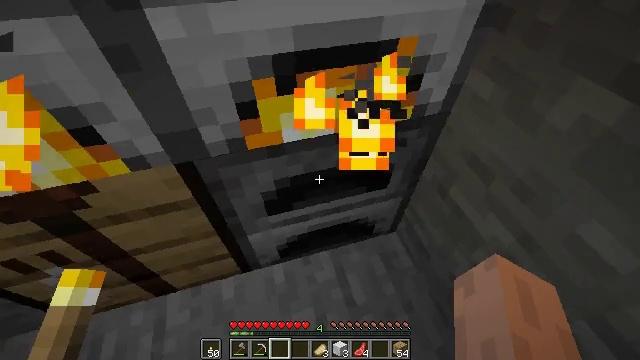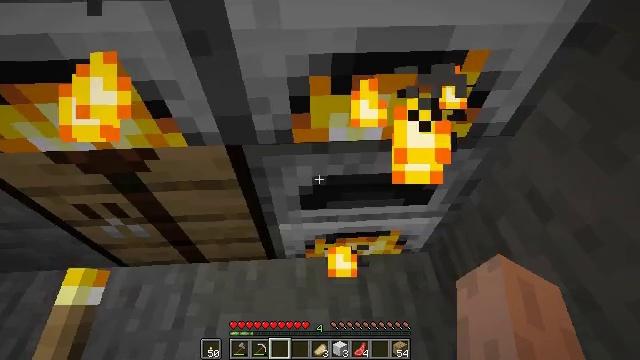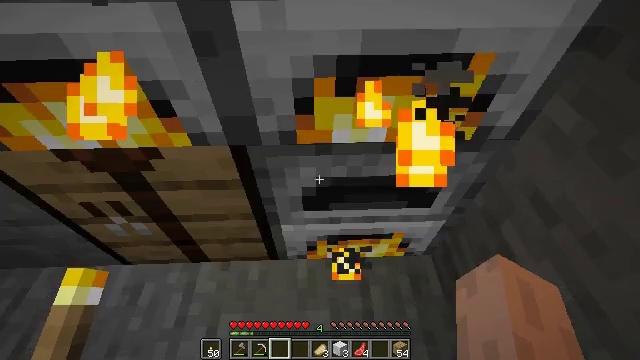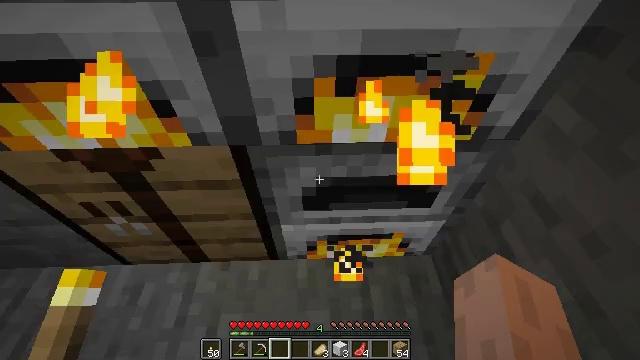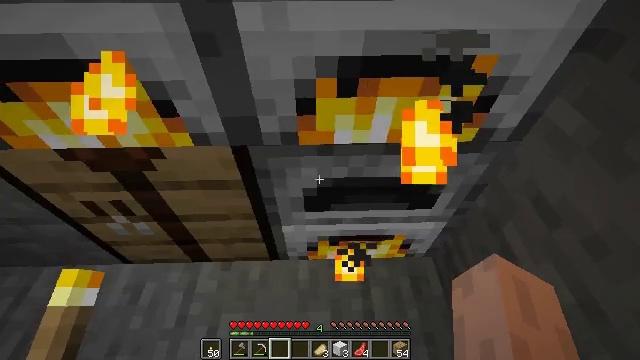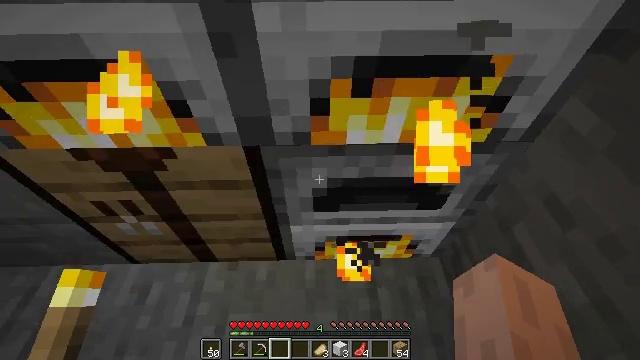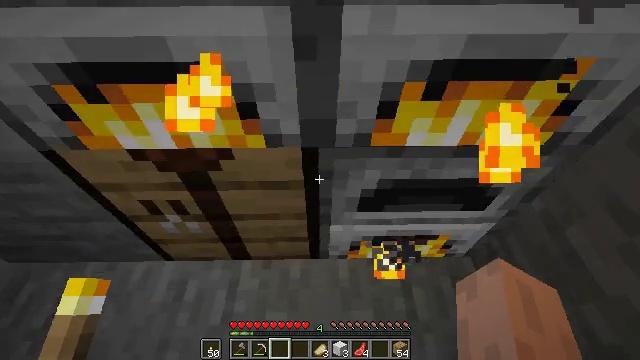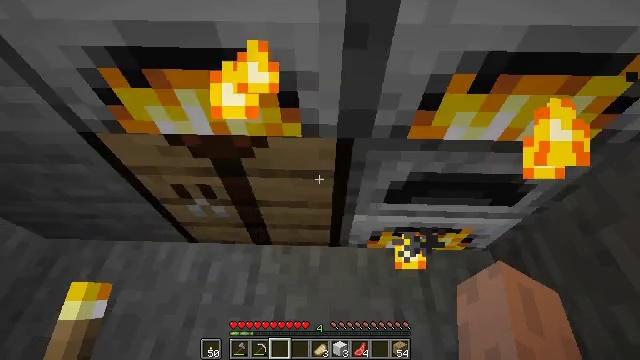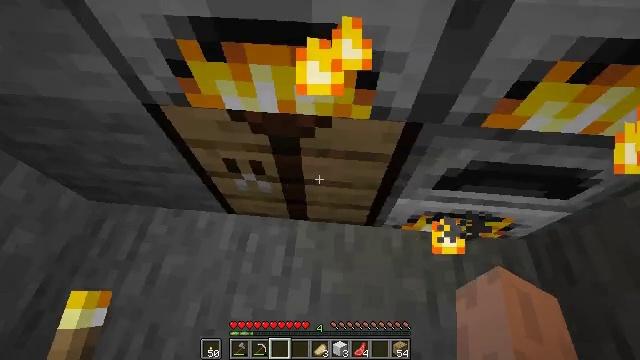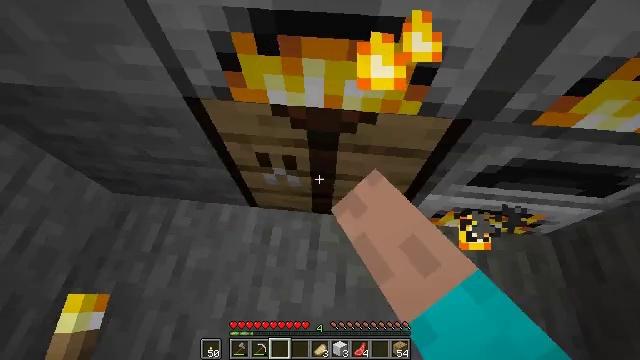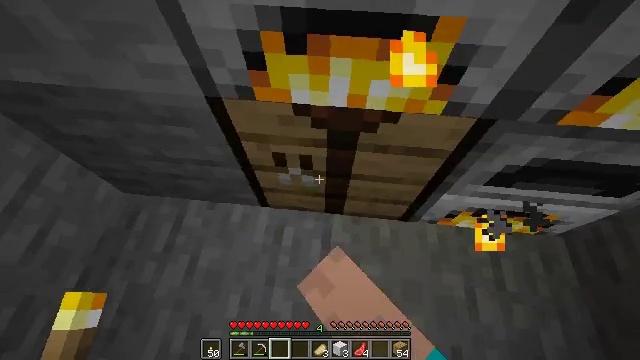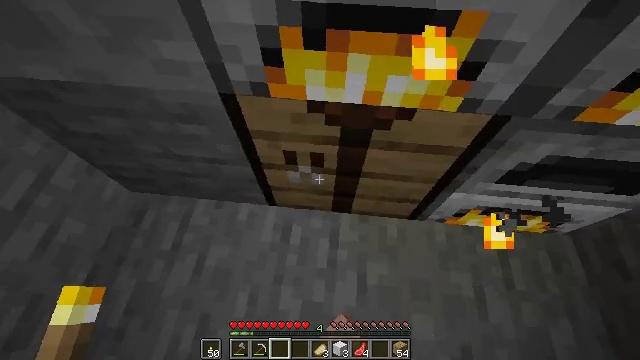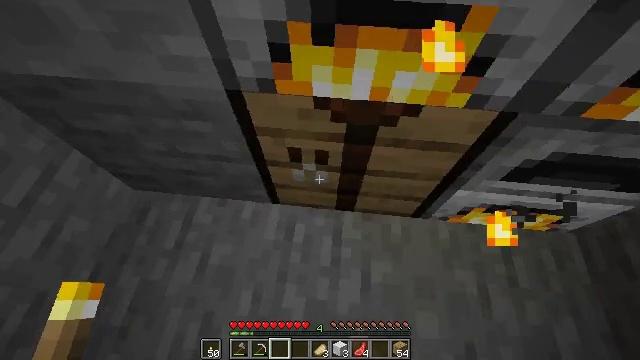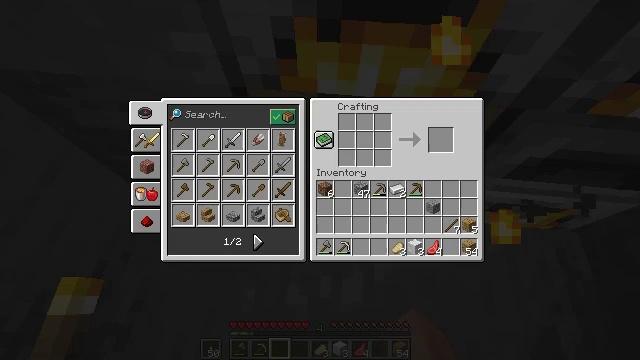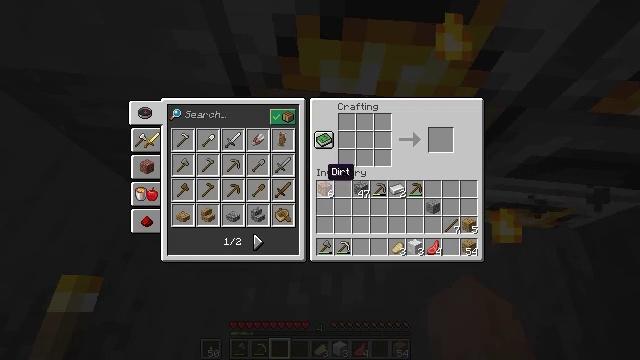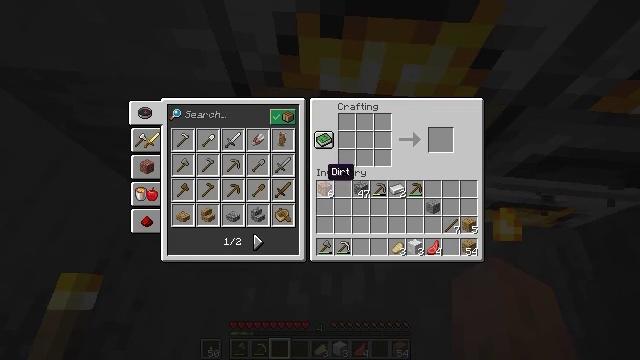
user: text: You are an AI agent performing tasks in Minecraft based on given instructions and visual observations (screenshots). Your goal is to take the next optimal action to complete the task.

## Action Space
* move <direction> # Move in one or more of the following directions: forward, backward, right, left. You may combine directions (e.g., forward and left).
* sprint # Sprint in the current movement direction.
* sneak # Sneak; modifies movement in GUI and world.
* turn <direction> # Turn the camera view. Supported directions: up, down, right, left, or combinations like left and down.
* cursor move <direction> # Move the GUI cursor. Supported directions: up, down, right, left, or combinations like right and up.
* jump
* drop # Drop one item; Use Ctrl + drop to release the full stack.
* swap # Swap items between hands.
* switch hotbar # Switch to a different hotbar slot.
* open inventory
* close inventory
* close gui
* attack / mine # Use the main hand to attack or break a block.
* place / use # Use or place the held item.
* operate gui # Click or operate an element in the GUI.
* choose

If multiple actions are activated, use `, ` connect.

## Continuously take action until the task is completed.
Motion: motion action
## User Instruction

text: Craft an oak trapdoor using the crafting table.
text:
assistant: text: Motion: turn left
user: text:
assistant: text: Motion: turn left
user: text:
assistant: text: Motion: no_op
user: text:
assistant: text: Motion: no_op
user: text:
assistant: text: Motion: move left
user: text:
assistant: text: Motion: move left
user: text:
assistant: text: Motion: move left, turn left and down
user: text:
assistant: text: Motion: move left, turn left and down, use / place
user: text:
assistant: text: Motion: turn down, use / place
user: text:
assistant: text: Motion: use / place
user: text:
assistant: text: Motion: use / place
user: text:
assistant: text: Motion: no_op
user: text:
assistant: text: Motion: cursor move up, open gui
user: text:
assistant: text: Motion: cursor move down
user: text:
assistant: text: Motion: no_op
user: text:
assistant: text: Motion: no_op
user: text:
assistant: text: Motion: cursor move right and up
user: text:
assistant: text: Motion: no_op
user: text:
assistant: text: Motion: cursor move left and down
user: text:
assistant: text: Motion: cursor move left and down
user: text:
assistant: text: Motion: cursor move left and down
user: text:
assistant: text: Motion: no_op
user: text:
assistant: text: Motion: no_op
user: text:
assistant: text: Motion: no_op
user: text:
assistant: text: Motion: cursor move down
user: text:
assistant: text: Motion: no_op
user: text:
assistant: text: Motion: cursor move left
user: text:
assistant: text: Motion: no_op
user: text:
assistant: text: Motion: no_op
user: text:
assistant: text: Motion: no_op